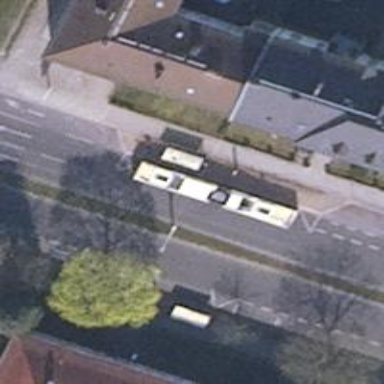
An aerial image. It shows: Public transport stop position.